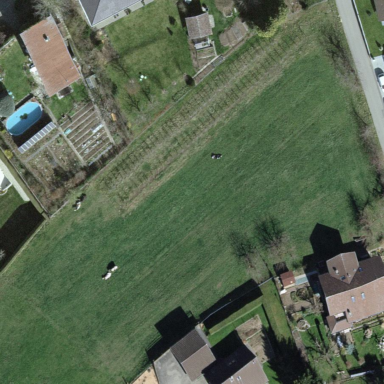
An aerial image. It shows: Orchard.